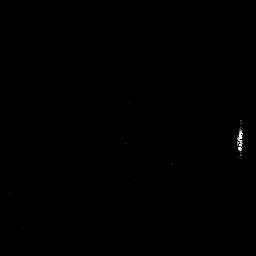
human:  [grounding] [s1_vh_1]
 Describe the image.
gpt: In the satellite image, there is  <ref>1 small ship </ref> <box>[[92, 50, 95, 57, 0]]</box> located at right.